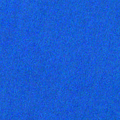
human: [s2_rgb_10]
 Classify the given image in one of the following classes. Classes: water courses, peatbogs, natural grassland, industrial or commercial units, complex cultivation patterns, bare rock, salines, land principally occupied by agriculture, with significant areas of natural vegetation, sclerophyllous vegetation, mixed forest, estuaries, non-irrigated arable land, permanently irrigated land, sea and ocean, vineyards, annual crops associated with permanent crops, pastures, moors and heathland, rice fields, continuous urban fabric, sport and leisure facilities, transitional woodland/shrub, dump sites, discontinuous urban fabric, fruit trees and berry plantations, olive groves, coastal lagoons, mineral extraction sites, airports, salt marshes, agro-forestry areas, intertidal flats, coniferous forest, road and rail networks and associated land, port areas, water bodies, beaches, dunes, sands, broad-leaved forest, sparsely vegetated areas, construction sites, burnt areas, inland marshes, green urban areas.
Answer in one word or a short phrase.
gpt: sea and ocean